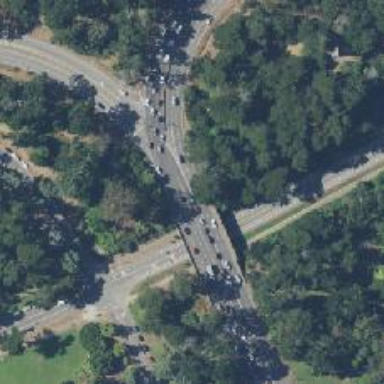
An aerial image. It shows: Trunk highway.